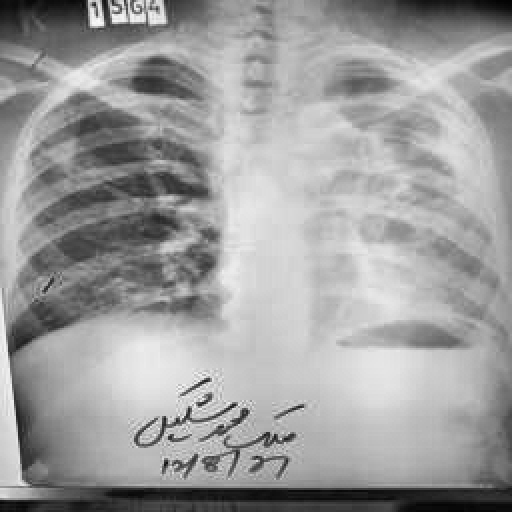
Finding: TUBERCULOSIS